Question: There's a problem with the TScrollBox in Delphi 5 when using Cirtix, on some systems, when a user scrolls by clicking the button at the top or bottom of the end of scrollbar the whole application freezes. We had the issue in QucikReports previews initially and got round it by implementing our own scrollbars in the TScrollBox.
We now have a piece of bespoke work that uses a TScrollBox and the client is reporting a similar problem so I'm working round it in the same way. I hide the TScrollBox scrollbars and add in my own. When those are clicked I call the following.
Note, this test code is not currently running in Citrix, I've tested on XP and Window 7.
I am turning off redrawing of the control, moving all the child controls, then turning drawing back on and calling Invalidate. I would expect invalidate to fully redraw the control but that's not happening.
'''
procedure TScrollBoxScrollReplacement.ScrollControls(x: Integer; y: Integer);
var
I: Integer;
begin
if (x = 0) and (y = 0) then
Exit;
// Stop the control from repaining while we're updating it
try
SendMessage(FScrollBox.Handle, WM_SETREDRAW, 0, 0);
for I := 0 to FScrollBox.ControlCount - 1 do
begin
if (FScrollBox.Controls[I] = FVScrollBar) or (FScrollBox.Controls[I] = FHScrollBar) then
Continue;
FScrollBox.Controls[I].Left := FScrollBox.Controls[I].Left + x;
FScrollBox.Controls[I].Top := FScrollBox.Controls[I].Top + y;
end;
finally
// Turn on painting again
SendMessage(FScrollBox.Handle, WM_SETREDRAW, 1, 0);
end;
// Redraw everything
InvalidateEverything(FScrollBox);
end;
'''
Code to redraw controls
'''
procedure TScrollBoxScrollReplacement.InvalidateEverything(AControl: TControl);
var
I: Integer;
begin
AControl.Invalidate();
if (AControl is TWinControl) then
for I := 0 to TWinControl(AControl).ControlCount - 1 do
InvalidateEverything(TWinControl(AControl).Controls[I]);
end;
'''
I added in the Invalidate, Refresh and Reapint and loop through all child controls in an effort to get it working, but still no luck. The edit boxes look as follows:

If I set Visible to false and back to true then they'll redraw correctly, but there is obviously a horrible flicker. They also redraw correctly if I minimise the maximise the window, or drag it off and on the screen.
Any help would be much appreciated.
Users looking for a solution, I'd recommend you try both. David's and Sertac's. David's looks like it is the correct solution according to Microsoft's documentation. However, with the Delphi scrollbox, labels placed directly in the scrollbox flicker, where are labels placed in groupboxes in the scrollbox are perfectly smooth. I think this might be an issue with all components that don't descend from TWinControl. Scrolling itself is smoother with David's solution, but there's less flicking using WM_SETREDRAW and RedrawWindow. I would have liked to accept both as answers as both have their advantages and disadvantages.
To test just add a scrollbox with some controls to your form and call
'''
TScrollBoxScrollReplacement.Create(ScrollBox1);
'''
.
'''
unit ScrollBoxScrollReplacement;
interface
uses extctrls, stdctrls, SpScrollBox, forms, Controls, classes, Messages, Windows, Sysutils, Math;
type
TScrollBoxScrollReplacement = class(TComponent)
private
FLastVScrollPos: Integer;
FLastHScrollPos: Integer;
FScrollBox: TScrollBox;
FVScrollBar: TScrollBar;
FHScrollBar: TScrollBar;
FVScrollBarVisible: Boolean;
FHScrollBarVisible: Boolean;
FCornerPanel: TPanel;
FMaxRight: Integer;
FMaxBottom: Integer;
FOriginalResizeEvent: TNotifyEvent;
FOriginalCanResizeEvent: TCanResizeEvent;
FInScroll: Boolean;
function GetHScrollHeight: Integer;
function GetVScrollWidth: Integer;
procedure ReplaceScrollBars;
function SetUpScrollBar(AControlScrollBar: TControlScrollBar; AKind: TScrollBarKind): TScrollBar;
procedure ScrollBoxResize(Sender: TObject);
procedure ScrollBarEnter(Sender: TObject);
procedure PositionScrollBars;
procedure Scroll(Sender: TObject; ScrollCode: TScrollCode; var ScrollPos: Integer);
procedure ScrollControls(x, y: Integer);
procedure CalculateControlExtremes();
procedure ResetVScrollBarRange;
procedure ResetHScrollBarRange;
function IsReplacementControl(AControl: TControl): Boolean;
property HScrollHeight: Integer read GetHScrollHeight;
property VScrollWidth: Integer read GetVScrollWidth;
procedure ScrollBoxCanResize(Sender: TObject; var NewWidth,
NewHeight: Integer; var Resize: Boolean);
public
constructor Create(AScrollBox: TScrollBox); reintroduce; overload;
destructor Destroy(); override;
procedure ResetScrollBarRange();
procedure BringReplacementControlsToFront();
end;
implementation
{ TScrollBoxScrollReplacement }
constructor TScrollBoxScrollReplacement.Create(AScrollBox: TScrollBox);
begin
// Set up the scrollbox as our owner so we're destroyed when the scrollbox is
inherited Create(AScrollBox);
FScrollBox := AScrollBox;
ReplaceScrollBars();
// We make a note of any existing resize and can resize events so we can call them to make sure we don't break anything
FOriginalResizeEvent := FScrollBox.OnResize;
FScrollBox.OnResize := ScrollBoxResize;
FOriginalCanResizeEvent := FScrollBox.OnCanResize;
FScrollBox.OnCanResize := ScrollBoxCanResize;
end;
// This is called (unintuitively) when controls are moved within the scrollbox. We can use this to reset our scrollbar ranges
procedure TScrollBoxScrollReplacement.ScrollBoxCanResize(Sender: TObject; var NewWidth,
NewHeight: Integer; var Resize: Boolean);
begin
if (not FInScroll) then
begin
ResetScrollBarRange();
BringReplacementControlsToFront();
end;
if (Assigned(FOriginalCanResizeEvent)) then
FOriginalCanResizeEvent(Sender, NewWidth, NewHeight, Resize);
end;
procedure TScrollBoxScrollReplacement.ScrollBoxResize(Sender: TObject);
begin
if (Assigned(FOriginalResizeEvent)) then
FOriginalResizeEvent(Sender);
ResetScrollBarRange();
end;
// Hides the original scrollbars and adds in ours
procedure TScrollBoxScrollReplacement.ReplaceScrollBars();
begin
FVScrollBar := SetUpScrollBar(FScrollBox.VertScrollBar, sbVertical);
FVScrollBarVisible := FVScrollBar.Visible;
FHScrollBar := SetUpScrollBar(FScrollBox.HorzScrollBar, sbHorizontal);
FHScrollBarVisible := FHScrollBar.Visible;
FCornerPanel := TPanel.Create(FScrollBox);
FCornerPanel.Parent := FScrollBox;
ResetScrollBarRange();
end;
procedure TScrollBoxScrollReplacement.PositionScrollBars();
begin
// Align our scrollbars correctly
FVScrollBar.Top := 0;
FVScrollBar.Left := FScrollBox.ClientWidth - FVScrollBar.Width;
FVScrollBar.Height := FScrollBox.ClientHeight - HScrollHeight;
// FVScrollBar.BringToFront();
FHScrollBar.Left := 0;
FHScrollBar.Top := FScrollBox.ClientHeight - FHScrollBar.Height;
FHScrollBar.Width := FScrollBox.ClientWidth - VScrollWidth;
// FHScrollBar.BringToFront();
// If both scrollbars are visible we'll put a panel in the corner so we can't see components through it
if (FVScrollBar.Visible) and (FHScrollBar.Visible) then
begin
FCornerPanel.Left := FHScrollBar.Width;
FCornerPanel.Top := FVScrollBar.Height;
FCornerPanel.Width := FVScrollBar.Width;
FCornerPanel.Height := FHScrollBar.Height;
FCornerPanel.Visible := True;
// FCornerPanel.BringToFront();
end
else
FCornerPanel.Visible := False;
end;
procedure TScrollBoxScrollReplacement.ResetScrollBarRange();
begin
CalculateControlExtremes();
ResetVScrollBarRange();
ResetHScrollBarRange();
PositionScrollBars();
end;
procedure TScrollBoxScrollReplacement.ResetVScrollBarRange();
var
ScrollMax: Integer;
ScrollAmount: Integer;
begin
// If all the controls fit to the right of the screen, but there are controls off the left then we'll scroll right.
ScrollMax := FMaxBottom - FScrollBox.ClientHeight + FHScrollBar.Height;
if (ScrollMax < 0) and (FLastVScrollPos > 0) then
begin
ScrollAmount := Min(Abs(ScrollMax), FLastVScrollPos);
ScrollControls(0, ScrollAmount);
FLastVScrollPos := FLastVScrollPos - ScrollAmount;
CalculateControlExtremes();
end;
FVScrollBar.Max := Max(FMaxBottom - FScrollBox.ClientHeight + FHScrollBar.Height + FLastVScrollPos, 0);
FVScrollBar.Visible := (FVScrollBar.Max > 0) and FVScrollBarVisible;
end;
procedure TScrollBoxScrollReplacement.ResetHScrollBarRange();
var
ScrollMax: Integer;
ScrollAmount: Integer;
begin
// If all the controls fit to the bottom of the screen, but there are controls off the top then we'll scroll up.
ScrollMax := FMaxRight - FScrollBox.ClientWidth + FVScrollBar.Width;
if (ScrollMax < 0) and (FLastHScrollPos > 0) then
begin
ScrollAmount := Min(Abs(ScrollMax), FLastHScrollPos);
ScrollControls(ScrollAmount, 0);
FLastHScrollPos := FLastHScrollPos - ScrollAmount;
CalculateControlExtremes();
end;
FHScrollBar.Max := Max(FMaxRight - FScrollBox.ClientWidth + FVScrollBar.Width + FLastHScrollPos, 0);
FHScrollBar.Visible := (FHScrollBar.Max > 0) and FHScrollBarVisible;
end;
function TScrollBoxScrollReplacement.SetUpScrollBar(AControlScrollBar: TControlScrollBar; AKind: TScrollBarKind): TScrollBar;
begin
Result := TScrollBar.Create(FScrollBox);
Result.Visible := AControlScrollBar.Visible;
Result.Parent := FScrollBox;
Result.Kind := AKind;
Result.Ctl3D := False;
Result.Max := AControlScrollBar.Range;
Result.OnEnter := ScrollBarEnter;
Result.OnScroll := Scroll;
Result.SmallChange := 5;
Result.LargeChange := 20;
AControlScrollBar.Visible := False;
end;
destructor TScrollBoxScrollReplacement.Destroy;
begin
inherited;
end;
procedure TScrollBoxScrollReplacement.ScrollBarEnter(Sender: TObject);
begin
// We just call this here to make sure our ranges are set correctly - a backup in case things go wrong
ResetScrollBarRange();
end;
procedure TScrollBoxScrollReplacement.Scroll(Sender: TObject;
ScrollCode: TScrollCode; var ScrollPos: Integer);
var
Change: Integer;
begin
ResetScrollBarRange();
if (Sender = FVScrollBar) then
begin
Change := FLastVScrollPos - ScrollPos;
ScrollControls(0, Change);
FLastVScrollPos := ScrollPos;
end
else if (Sender = FHScrollBar) then
begin
Change := FLastHScrollPos - ScrollPos;
ScrollControls(Change, 0);
FLastHScrollPos := ScrollPos;
end;
end;
// Moves all the controls in the scrollbox except for the scrollbars we've added
{procedure TScrollBoxScrollReplacement.ScrollControls(x: Integer; y: Integer);
var
I: Integer;
begin
if (x = 0) and (y = 0) then
Exit;
// Stop the control from repaining while we're updating it
SendMessage(FScrollBox.Handle, WM_SETREDRAW, 0, 0);
FInScroll := True;
try
for I := 0 to FScrollBox.ControlCount - 1 do
begin
if IsReplacementControl(FScrollBox.Controls[I]) then
Continue;
FScrollBox.Controls[I].Left := FScrollBox.Controls[I].Left + x;
FScrollBox.Controls[I].Top := FScrollBox.Controls[I].Top + y;
end;
finally
// Turn on painting again
FInScroll := False;
SendMessage(FScrollBox.Handle, WM_SETREDRAW, 1, 0);
end;
// Redraw everything
RedrawWindow(FSCrollBox.Handle, nil, 0, RDW_ERASE or RDW_INVALIDATE or RDW_ALLCHILDREN);
end; }
procedure TScrollBoxScrollReplacement.ScrollControls(x: Integer; y: Integer);
var
I: Integer;
Control: TControl;
WinControl: TWinControl;
hWinPosInfo: HDWP;
begin
if (x = 0) and (y = 0) then
Exit;
hWinPosInfo := BeginDeferWindowPos(0);
Win32Check(hWinPosInfo<>0);
try
for I := 0 to FScrollBox.ControlCount - 1 do
begin
Control := FScrollBox.Controls[I];
if (Control = FVScrollBar) or (Control = FHScrollBar) then
Continue;
if Control is TWinControl then
begin
WinControl := FScrollBox.Controls[I] as TWinControl;
hWinPosInfo := DeferWindowPos(
hWinPosInfo,
WinControl.Handle,
0,
WinControl.Left + x,
WinControl.Top + y,
WinControl.Width,
WinControl.Height,
SWP_NOZORDER or SWP_NOOWNERZORDER or SWP_NOACTIVATE
);
Win32Check(hWinPosInfo<>0);
end
else
Control.SetBounds(Control.Left + x, Control.Top + y, Control.Width, Control.Height);
end;
finally
EndDeferWindowPos(hWinPosInfo);
end;
end;
// works out where our right most and bottom most controls are so we can set the scrollbars correctly
procedure TScrollBoxScrollReplacement.CalculateControlExtremes();
var
I: Integer;
Right: Integer;
Bottom: Integer;
begin
FMaxRight := 0;
FMaxBottom := 0;
for I := 0 to FScrollBox.ControlCount - 1 do
begin
if IsReplacementControl(FScrollBox.Controls[I]) then
Continue;
Right := FScrollBox.Controls[I].Left + FScrollBox.Controls[I].Width;
Bottom := FScrollBox.Controls[I].Top + FScrollBox.Controls[I].Height;
FMaxRight := Max(FMaxRight, Right);
FMaxBottom := Max(FMaxBottom, Bottom);
end;
end;
function TScrollBoxScrollReplacement.GetHScrollHeight: Integer;
begin
if (FHScrollBar.Visible) then
Result := FHScrollBar.Height
else
Result := 0;
end;
function TScrollBoxScrollReplacement.GetVScrollWidth: Integer;
begin
if (FVScrollBar.Visible) then
Result := FVScrollBar.Width
else
Result := 0;
end;
// Returns true if the passed control is one of the controls we've added
function TScrollBoxScrollReplacement.IsReplacementControl(
AControl: TControl): Boolean;
begin
Result := (AControl = FVScrollBar) or (AControl = FHScrollBar) or (AControl = FCornerPanel);
end;
procedure TScrollBoxScrollReplacement.BringReplacementControlsToFront;
begin
FVScrollBar.BringToFront();
FHScrollBar.BringToFront();
FCornerPanel.BringToFront();
end;
end.
'''
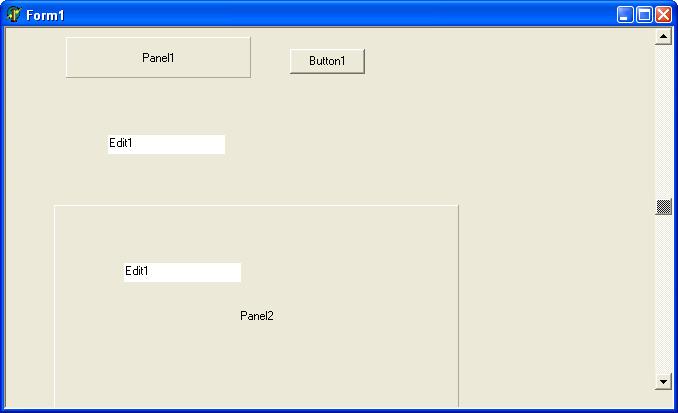
Answer: I found that your code started working once I remove the two 'WM_SETREDRAW' messages. That's your fundamental problem. You will need to remove the 'WM_SETREDRAW' messages.
That will no doubt mean you still need to solve your problem with flickering, but that's a different problem. My quick experiments suggest that 'DeferWindowPos' could solve that problem. For example:
'''
procedure TScrollBoxScrollReplacement.ScrollControls(x: Integer; y: Integer);
var
I: Integer;
Control: TControl;
WinControl: TWinControl;
hWinPosInfo: HDWP;
begin
if (x = 0) and (y = 0) then
Exit;
hWinPosInfo := BeginDeferWindowPos(0);
Win32Check(hWinPosInfo<>0);
try
for I := 0 to FScrollBox.ControlCount - 1 do
begin
Control := FScrollBox.Controls[I];
if (Control = FVScrollBar) or (Control = FHScrollBar) then
Continue;
if Control is TWinControl then
begin
WinControl := FScrollBox.Controls[I] as TWinControl;
hWinPosInfo := DeferWindowPos(
hWinPosInfo,
WinControl.Handle,
0,
WinControl.Left + x,
WinControl.Top + y,
WinControl.Width,
WinControl.Height,
SWP_NOZORDER or SWP_NOOWNERZORDER or SWP_NOACTIVATE
);
Win32Check(hWinPosInfo<>0);
end
else
Control.SetBounds(Control.Left + x, Control.Top + y, Control.Width, Control.Height);
end;
finally
EndDeferWindowPos(hWinPosInfo);
end;
end;
'''
Your non-windowed controls will still flicker, but you can make them windowed, or indeed put the whole content of the scroll box inside a windowed control. Heck, if you just did that, it would be enough to solve the problem!
For what it is worth, my trials indicate that 'DeferWindowPos' gives smoother scrolling than 'WM_SETREDRAW' and 'RedrawWindow'. But these tests were hardly exhaustive and you might find different outcomes in your app.
---
Some asides regarding your code:
Your use of 'try/finally' is incorrect. The pattern must be:
'''
BeginSomething;
try
Foo;
finally
EndSomething;
end;
'''
You get that wrong with your calls to 'SendMessage'.
And you use an incorrect cast in 'InvalidateEverything'. You cannot blindly cast a 'TControl' to 'TWinControl'. That said, that function does no good. You can remove it altogether. What it is attempting to do can be performed with a single call to 'Invalidate' of the parent control.